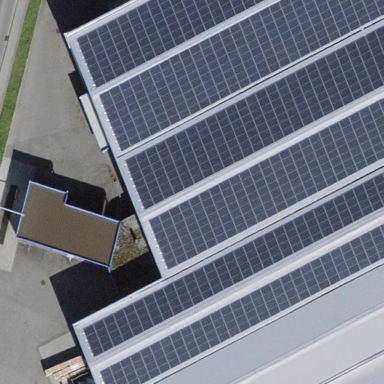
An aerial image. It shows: Solar power generator using photovoltaic panels.